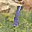
Label: 1